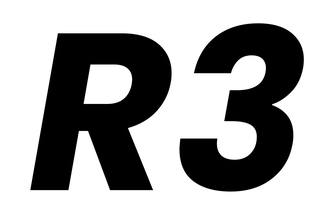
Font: Poppins-BoldItalic